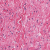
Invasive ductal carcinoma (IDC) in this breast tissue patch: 0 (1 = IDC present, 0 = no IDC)